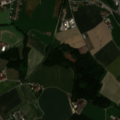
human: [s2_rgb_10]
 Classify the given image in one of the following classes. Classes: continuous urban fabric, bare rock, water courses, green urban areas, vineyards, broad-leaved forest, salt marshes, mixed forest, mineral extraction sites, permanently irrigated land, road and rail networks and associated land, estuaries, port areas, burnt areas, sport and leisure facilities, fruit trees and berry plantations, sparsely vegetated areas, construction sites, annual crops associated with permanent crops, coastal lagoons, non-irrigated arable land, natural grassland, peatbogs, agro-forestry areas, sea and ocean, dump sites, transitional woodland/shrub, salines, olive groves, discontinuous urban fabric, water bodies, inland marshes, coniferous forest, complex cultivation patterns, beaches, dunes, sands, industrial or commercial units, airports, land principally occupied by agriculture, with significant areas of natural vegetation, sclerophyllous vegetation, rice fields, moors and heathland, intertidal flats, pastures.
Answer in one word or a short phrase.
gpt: discontinuous urban fabric, non-irrigated arable land, pastures, mixed forest